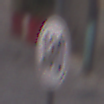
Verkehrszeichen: EndeGeschwindigkeit130
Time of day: MorningAfternoon
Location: Outdoor (Urban)
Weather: Clear
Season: NotSpecified
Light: Natural